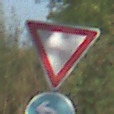
Verkehrszeichen: VorfahrtGewaehren
Zusatzzeichen unten: VorgeschriebeneFahrtrichtungLinks
Umgebung: Outdoor, RoadRail
Tageszeit: MorningAfternoon
Wetter: Clear
Licht: Natural
Jahreszeit: NotSpecified
Kontrast: HighContrast